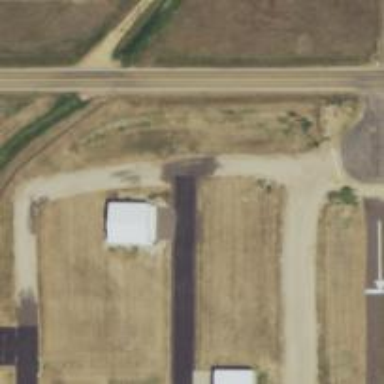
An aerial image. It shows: View of taxiway at the airport.